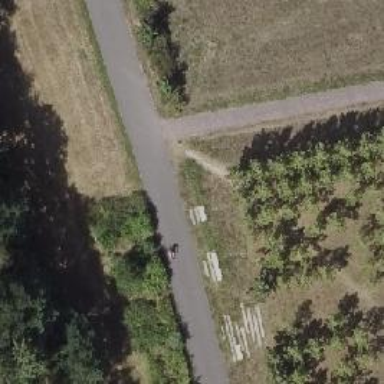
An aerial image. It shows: Path with pebblestone surface.